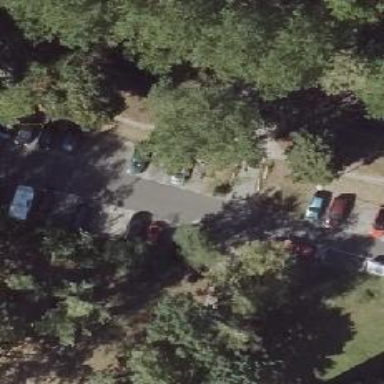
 there is asphalt road with parallel parking lanes on the left side and street-side parking on the right. No sidewalk is present along the road."